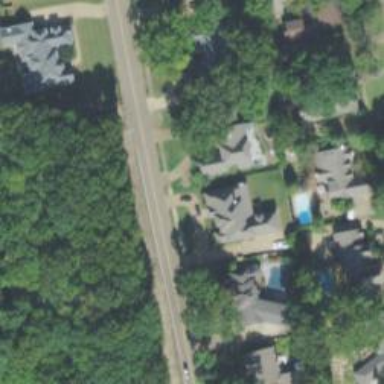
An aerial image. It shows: Driveway.